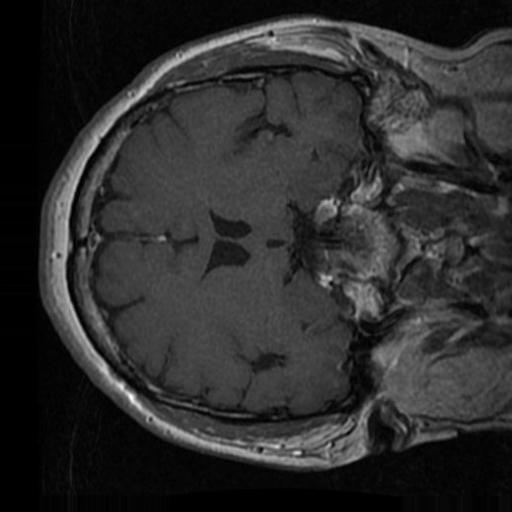
Label: brain_tumor